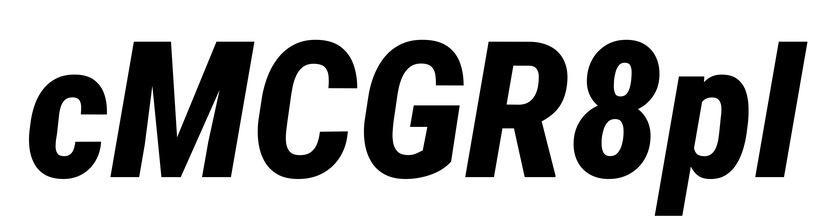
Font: Roboto-Italic_Condensed_ExtraBold_Italic